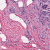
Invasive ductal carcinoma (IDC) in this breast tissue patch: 1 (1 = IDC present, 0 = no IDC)